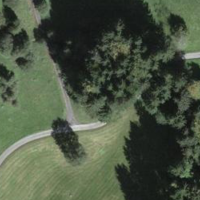
EUNIS habitat code: 24
Species observed at this site:
Ilex aquifolium